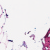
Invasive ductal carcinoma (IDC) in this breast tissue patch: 0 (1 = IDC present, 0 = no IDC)